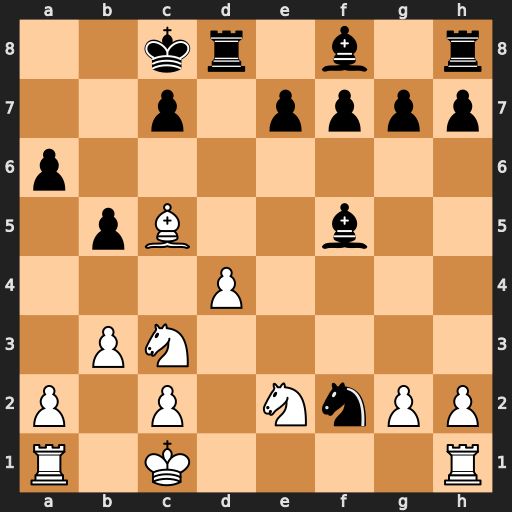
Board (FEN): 2kr1b1r/2p1pppp/p7/1pB2b2/3P4/1PN5/P1P1NnPP/R1K4R
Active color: w
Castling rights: -
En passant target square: -
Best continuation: Rf1 Ne4 Rxf5